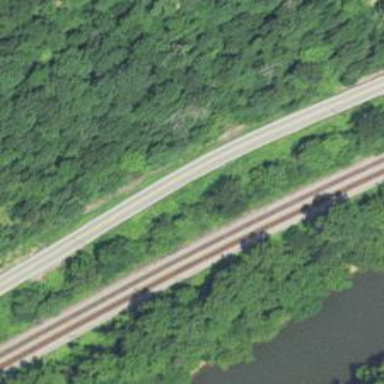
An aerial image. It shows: Railway track.